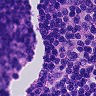
Metastatic tissue present: no